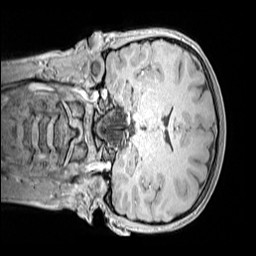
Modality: MP2RAGE
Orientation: coronal
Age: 12
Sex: female
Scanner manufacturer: siemens
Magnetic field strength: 3 T
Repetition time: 4 s
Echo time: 0.00299 s